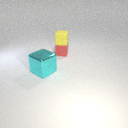
small red rubber cube behind large cyan metal cube